Question: I created struct vec3, I added it as a const reference argument but it gives me a strange error that isn't even highlighted. Please help(
I used as a base API that I got, I'm not really sure if it is something I did wrong or if it is something that I need to do with API. It is probably my mistake as the other code I made with a similar structure worked fine.
'''
#include <corecrt_math.h>
#include <cassert>
struct Vec4 {
float x, y, z, w;
inline Vec4(float x_ = 0.0f, float y_ = 0.0f, float z_ = 0.0f, float w_ = 0.0f) {
this->x = x_; this->y = y_; this->z = z_; this->w = w_;
}
inline Vec4(const Vec4& vec_) { *this = vec_; }
inline Vec4(const Vec3& vec_, float w_ = 0.0f) : x(vec_.x), y(vec_.y), z(vec_.z), w(w_) {}
inline ~Vec4() {};
};
struct Vec3
{
float x, y, z;
inline Vec3(float x_ = 0.0f, float y_ = 0.0f, float z_ = 0.0f) {
this->x = x_; this->y = y_; this->z = z_;
}
inline Vec3(const Vec3& vec_) { *this = vec_; }
inline Vec3(const Vec2& vec_, float z_ = 0.0f) : x(vec_.x), y(vec_.y), z(z_) {}
inline ~Vec3() {};
Vec3 operator + (const Vec3& vec_) const;
Vec3 operator + (float f_) const;
Vec3 operator * (float f_) const;
void operator += (const Vec3& vec_);
void operator += (float f_);
void operator *= (float f_);
static friend Vec3 operator + (const Vec2& vec1_, const Vec3& vec2_);
static friend Vec3 operator - (const Vec2& vec1_, const Vec3& vec2_);
static friend Vec3 operator * (const float f_, const Vec3& vec_);
static friend Vec3 operator + (const float f_, const Vec3& vec_);
Vec3 operator - (const Vec3& vec_) const;
Vec3 operator - (float f_) const;
Vec3 operator / (float f_) const;
void operator -= (const Vec3& vec_);
void operator -= (float f_);
void operator /= (float f_);
bool operator == (const Vec3& vec_) const;
bool operator != (const Vec3& vec_) const;
Vec3 operator-() const;
};
struct Vec2 {
float x, y;
inline Vec2(float x_ = 0.0f, float y_ = 0.0f) {
this->x = x_; this->y = y_;
}
inline Vec2(const Vec2& vec_) { *this = vec_; }
inline ~Vec2() {};
Vec2 operator + (const Vec2& vec_) const;
Vec2 operator + (float f_) const;
Vec2 operator * (float f_) const;
void operator += (const Vec2& vec_);
void operator += (float f_);
void operator *= (float f_);
static friend Vec2 operator * (const float f_, const Vec2& vec_);
static friend Vec2 operator + (const float f_, const Vec2& vec_);
Vec2 operator - (const Vec2& vec_) const;
Vec2 operator - (float f_) const;
Vec2 operator / (float f_) const;
void operator -= (const Vec2& vec_);
void operator -= (float f_);
void operator /= (float f_);
bool operator == (const Vec2& vec_) const;
bool operator != (const Vec2& vec_) const;
Vec2 operator-() const;
};
'''

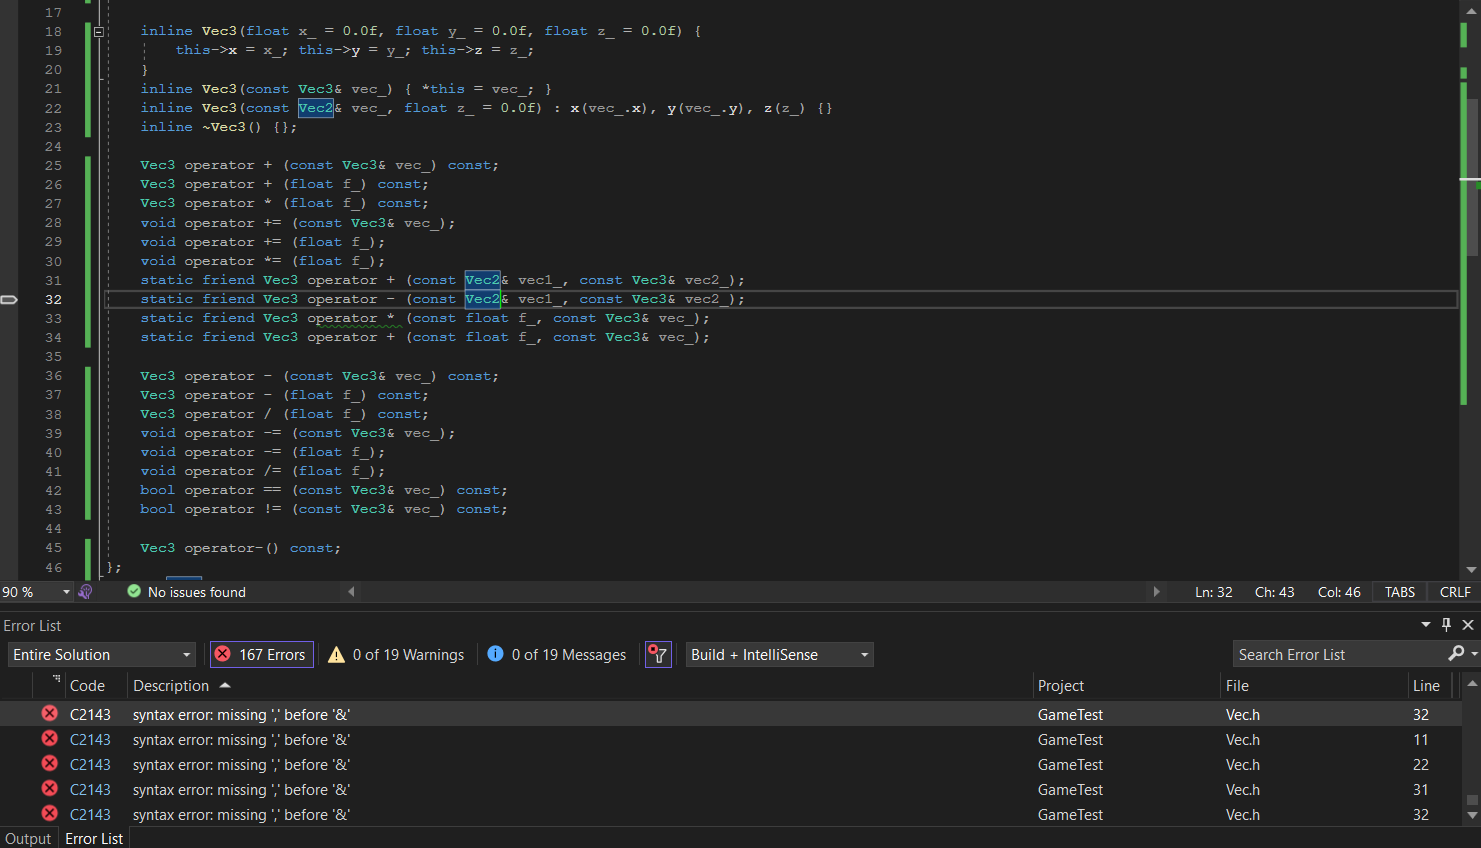
Answer: Sorry for bothering you, I feel so stupid now, I just placed structures in the wrong order. It seems that structures couldn't access info from another. Still thanks for your response)